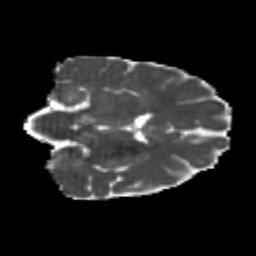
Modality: MD
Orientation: coronal
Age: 22
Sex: male
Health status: healthy
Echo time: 0.074 s